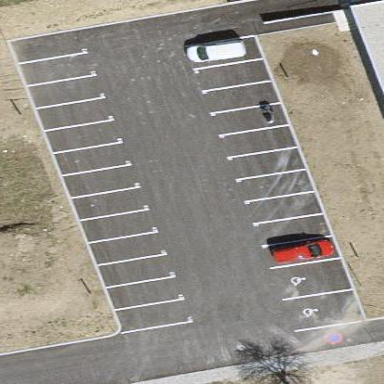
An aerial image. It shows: Parking area with surface.